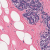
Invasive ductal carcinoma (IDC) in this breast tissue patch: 0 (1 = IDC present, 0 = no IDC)